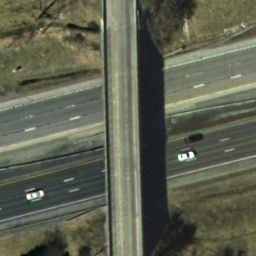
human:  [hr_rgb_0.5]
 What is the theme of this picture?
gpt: overpass

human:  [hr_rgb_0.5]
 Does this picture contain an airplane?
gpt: no

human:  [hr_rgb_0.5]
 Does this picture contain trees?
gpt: yes

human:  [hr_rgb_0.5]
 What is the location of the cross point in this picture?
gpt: center

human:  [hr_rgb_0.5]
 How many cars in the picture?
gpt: three